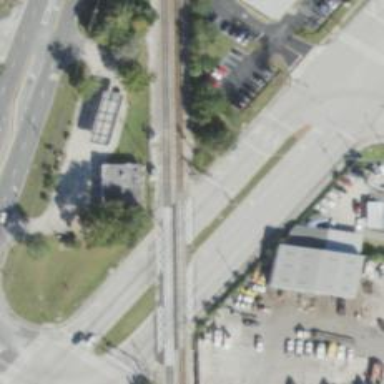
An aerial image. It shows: Railway signal.